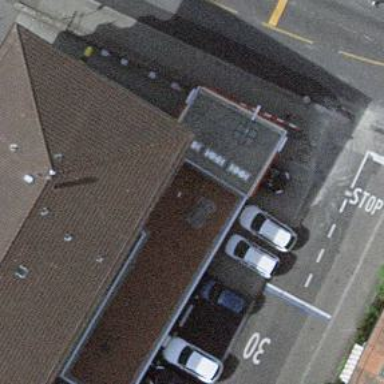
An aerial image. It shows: Fuel station.